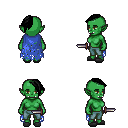
a pixel art fantasy rpg character, female body template, orc, green skin, blue tattered cape, teal pants, black long mohawk hairstyle, gray slippers, dagger, four views (front, back, left, right), 2x2 character sprite sheet, small pixel art, hard edges, no anti-aliasing